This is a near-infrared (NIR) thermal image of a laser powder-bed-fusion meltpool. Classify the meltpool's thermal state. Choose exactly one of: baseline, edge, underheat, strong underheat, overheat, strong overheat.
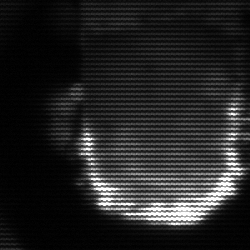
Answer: baseline